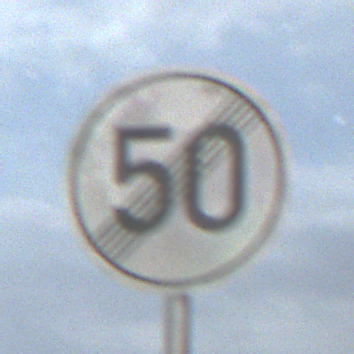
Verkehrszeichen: EndeGeschwindigkeit50
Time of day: Night
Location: Outdoor (Nature)
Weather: Overcast
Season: NotSpecified
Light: Artificial